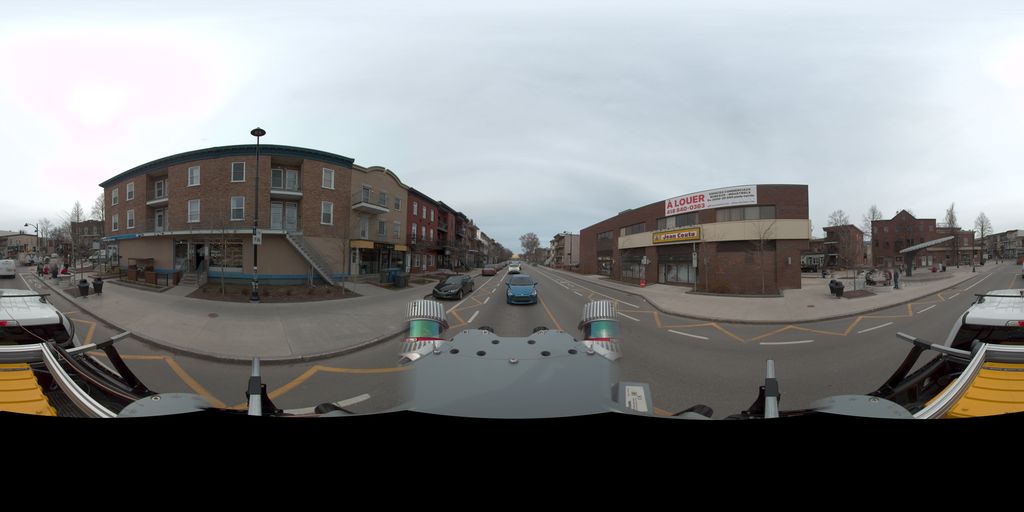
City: quebec_city